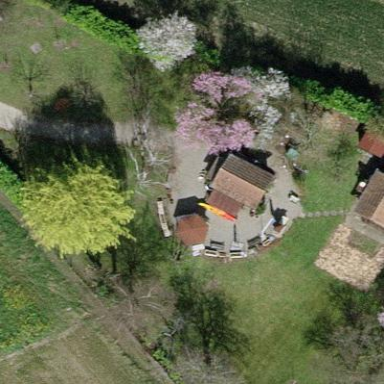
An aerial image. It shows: Garden that is leisure land.